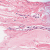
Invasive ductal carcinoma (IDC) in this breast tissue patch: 0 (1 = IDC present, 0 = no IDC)